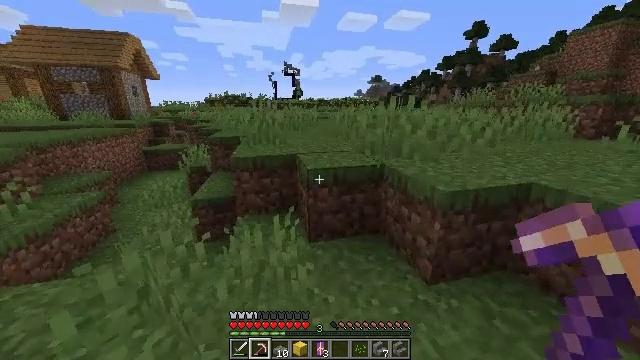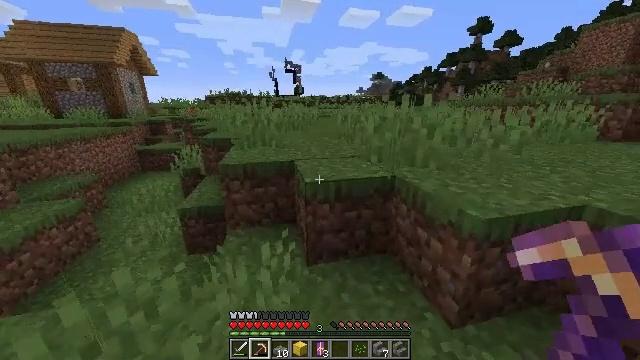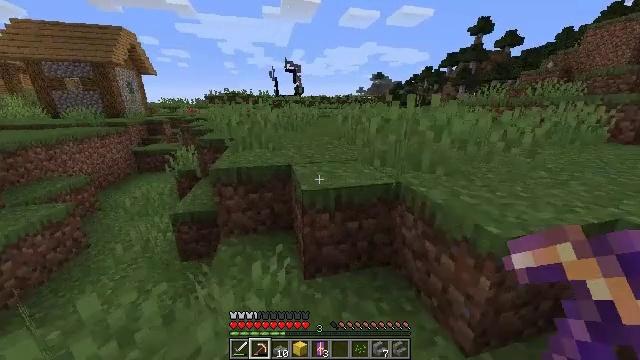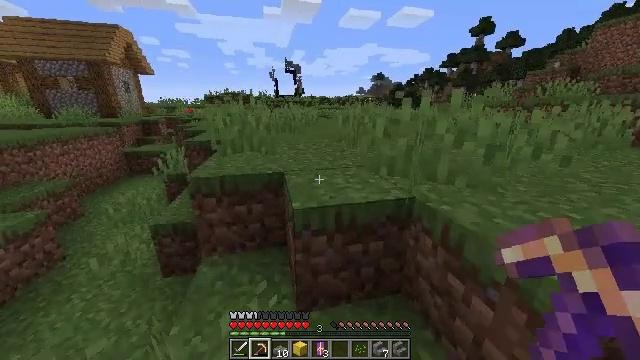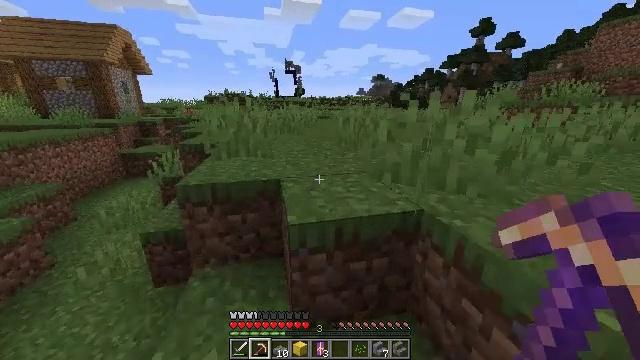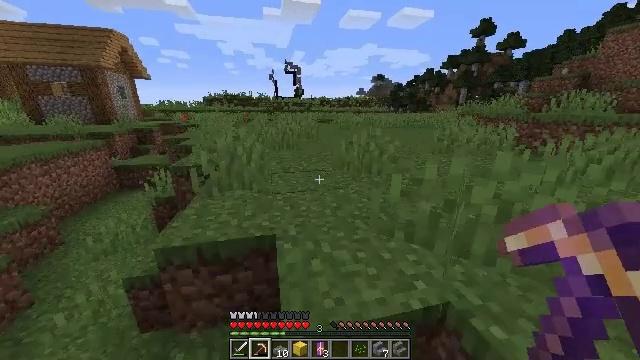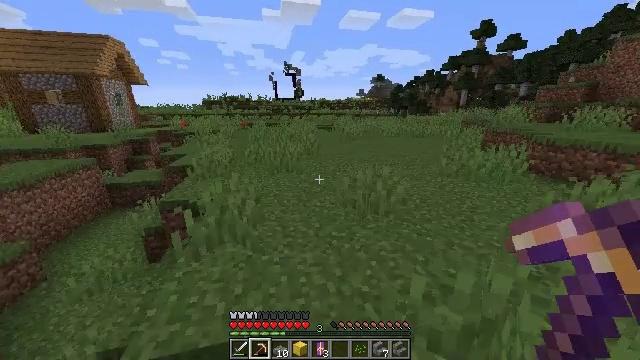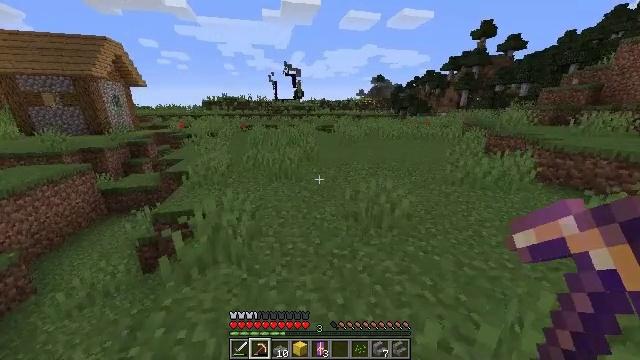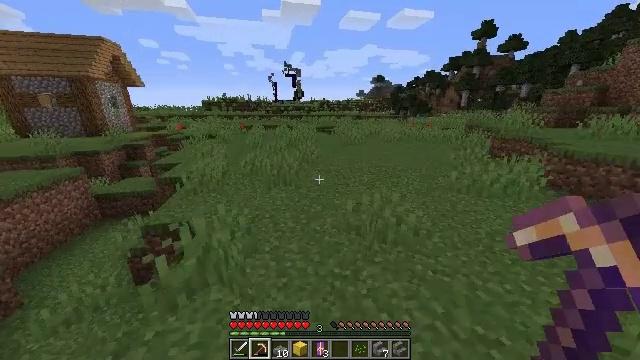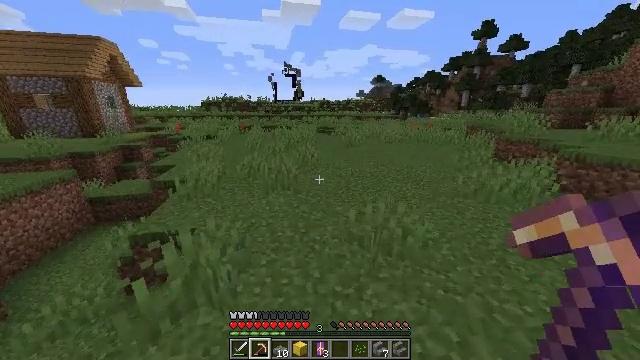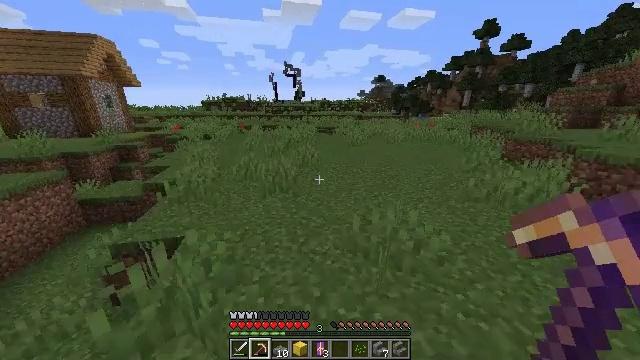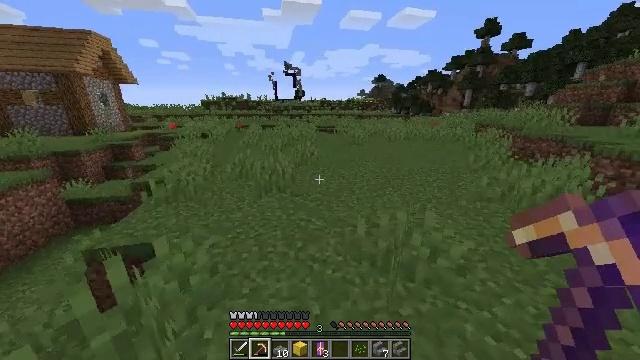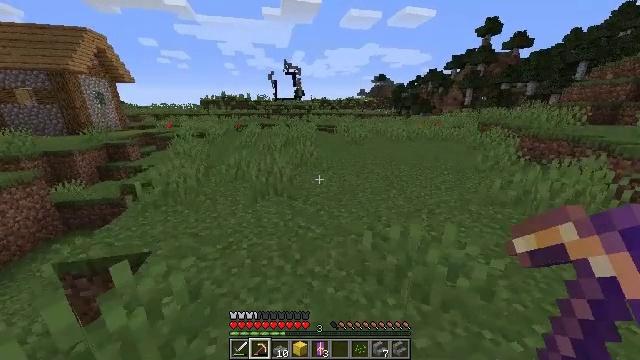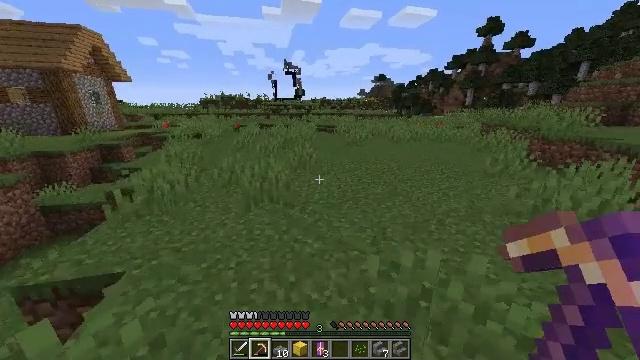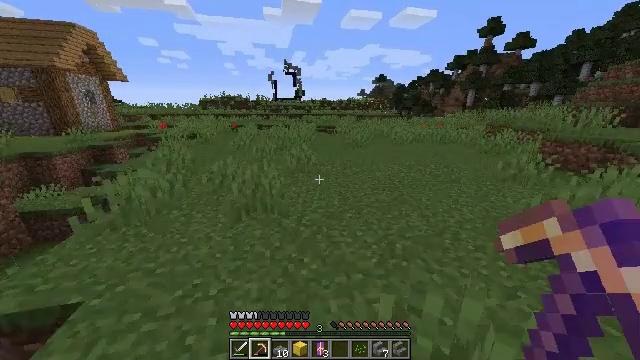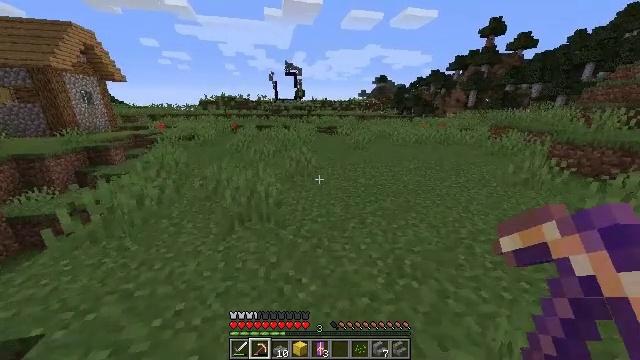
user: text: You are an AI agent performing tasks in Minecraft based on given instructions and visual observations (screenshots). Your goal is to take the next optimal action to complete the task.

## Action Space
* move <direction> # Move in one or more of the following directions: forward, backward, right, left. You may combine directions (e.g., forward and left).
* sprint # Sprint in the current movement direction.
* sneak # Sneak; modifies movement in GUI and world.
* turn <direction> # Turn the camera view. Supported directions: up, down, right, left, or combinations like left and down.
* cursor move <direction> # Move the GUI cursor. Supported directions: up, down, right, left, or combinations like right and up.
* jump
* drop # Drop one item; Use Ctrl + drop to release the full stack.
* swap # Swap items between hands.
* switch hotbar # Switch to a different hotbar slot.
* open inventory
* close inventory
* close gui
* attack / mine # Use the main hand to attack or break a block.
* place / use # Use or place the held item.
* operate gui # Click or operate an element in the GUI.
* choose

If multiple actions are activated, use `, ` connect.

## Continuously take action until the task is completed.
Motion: motion action
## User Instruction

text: Attack the stone bricks to gather materials.
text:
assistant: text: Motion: move forward
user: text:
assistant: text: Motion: move forward
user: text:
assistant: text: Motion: move forward
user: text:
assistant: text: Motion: move forward, jump
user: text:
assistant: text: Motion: move forward, jump
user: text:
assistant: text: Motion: move forward, jump
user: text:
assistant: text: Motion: move forward
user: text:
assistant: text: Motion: move forward
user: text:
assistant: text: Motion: move forward
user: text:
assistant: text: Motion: move forward
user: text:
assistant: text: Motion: move forward
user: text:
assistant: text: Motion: move forward
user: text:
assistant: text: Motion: move forward
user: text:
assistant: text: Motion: move forward
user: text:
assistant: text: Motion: move forward
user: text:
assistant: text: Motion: move forward
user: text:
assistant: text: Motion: move forward
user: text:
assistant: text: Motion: move forward
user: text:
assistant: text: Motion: move forward
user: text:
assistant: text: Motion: move forward
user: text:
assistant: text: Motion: move forward
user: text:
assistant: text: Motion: move forward
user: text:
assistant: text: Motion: move forward
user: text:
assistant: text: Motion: move forward
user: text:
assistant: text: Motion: move forward, turn left
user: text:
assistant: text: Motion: move forward, turn left
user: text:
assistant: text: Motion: move forward, turn left
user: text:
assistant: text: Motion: move forward
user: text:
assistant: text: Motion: move forward
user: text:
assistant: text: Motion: move forward